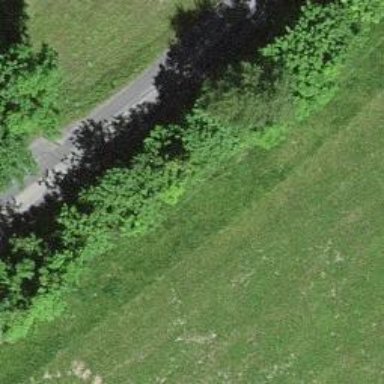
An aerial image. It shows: Hedge barrier.